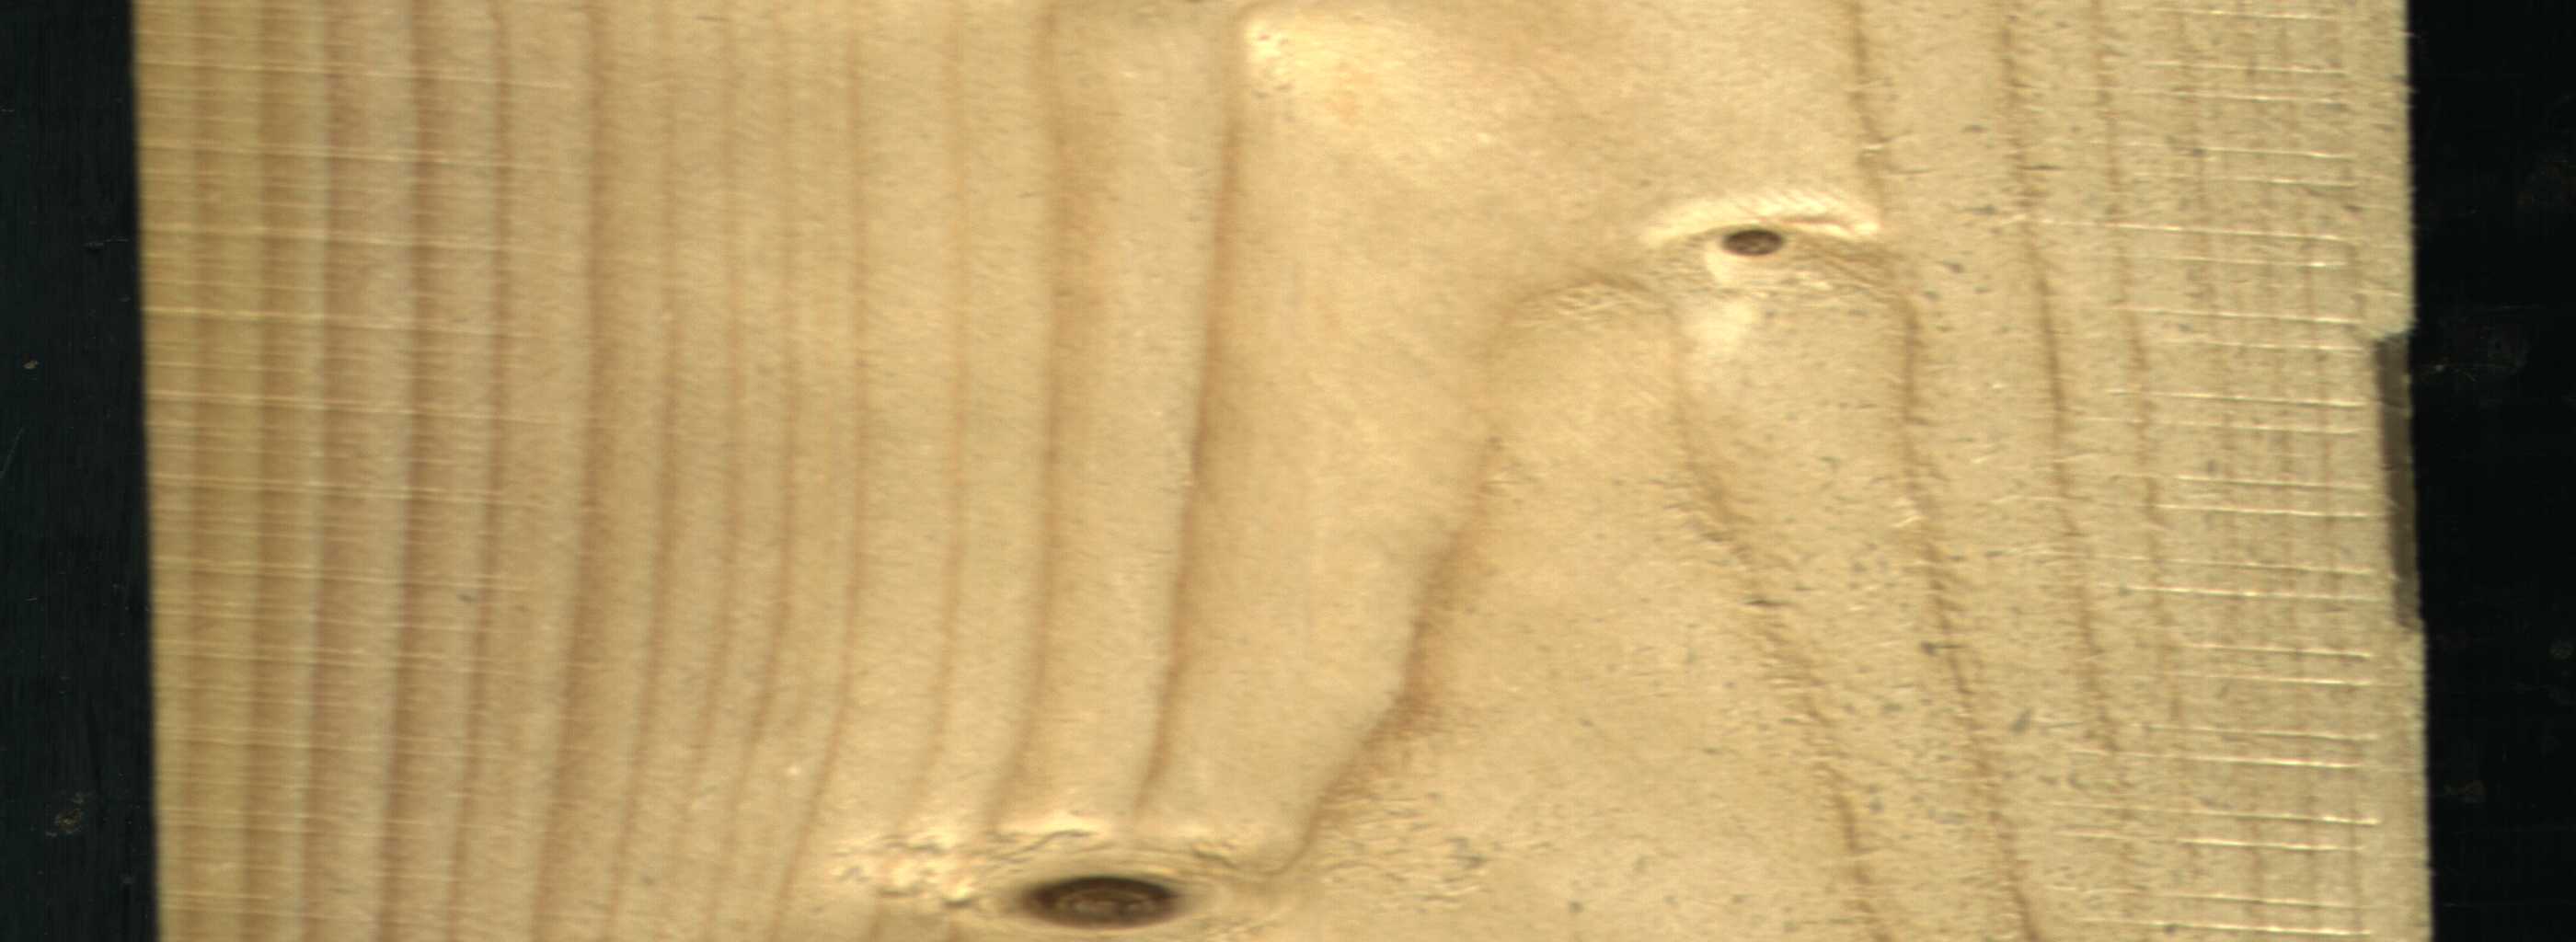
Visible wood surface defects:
Dead_Knot
Live_Knot